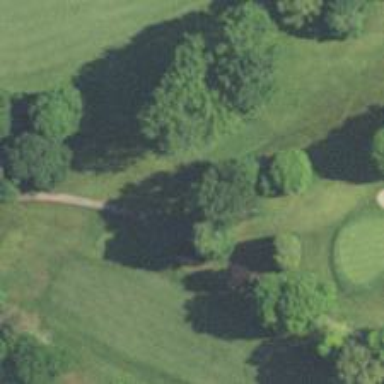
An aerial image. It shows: Path for both roads and golfers.